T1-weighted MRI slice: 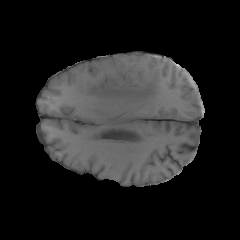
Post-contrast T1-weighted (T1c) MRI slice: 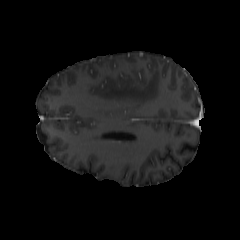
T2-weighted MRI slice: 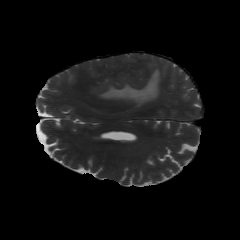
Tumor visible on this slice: yes